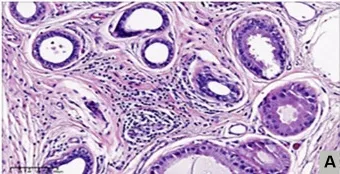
Shown the proliferative phase with ductal epithelial proliferation, periductal edema and vascularized stroma (Hematoxylin Eosin, 200X).
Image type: pathology (h&e)